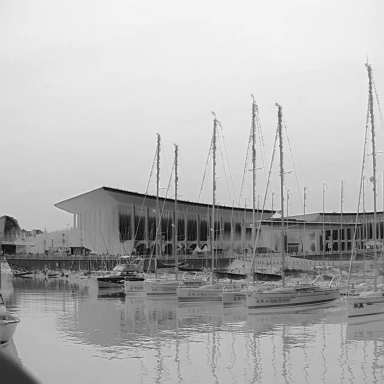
There is a canoe in the infrared image.